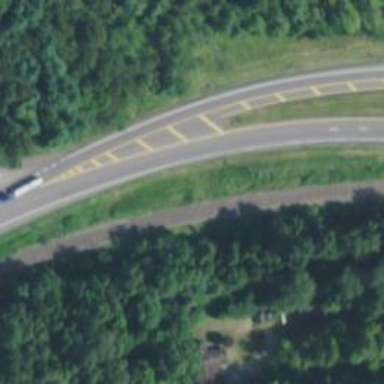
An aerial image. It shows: This image shows trunk highway that functions as expressway.